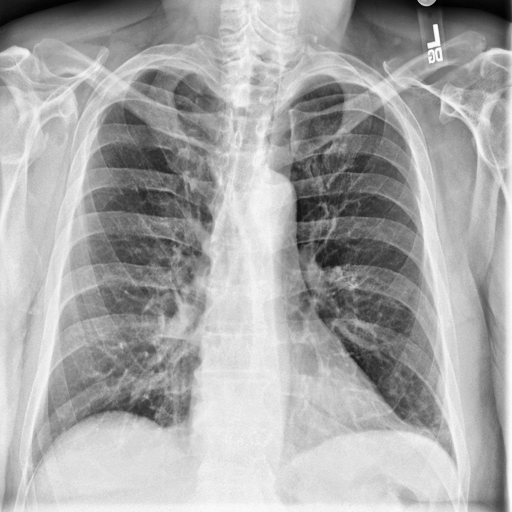
Finding: NORMAL